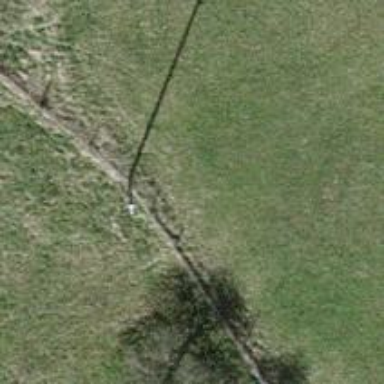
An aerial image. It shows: Power pole.